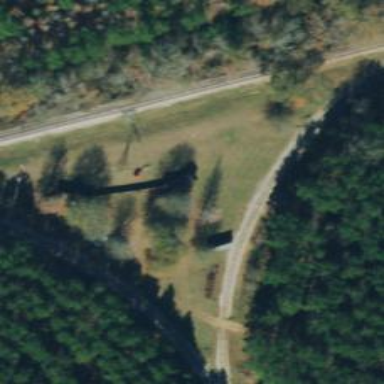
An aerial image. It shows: Preserved railway.